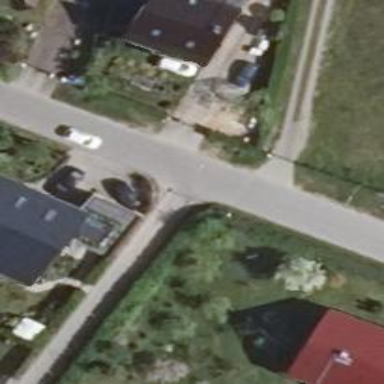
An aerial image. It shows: Residential road.